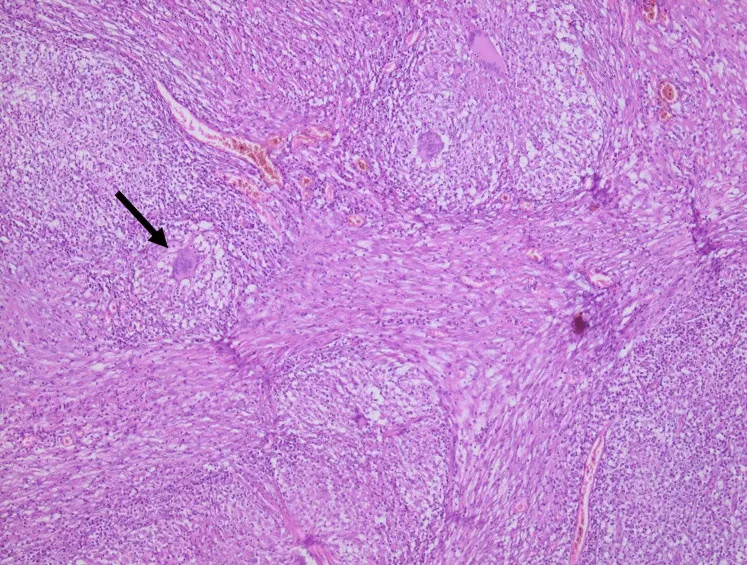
Histopathologic aspects of tuberculosis: multiple epithelioid granulomas with giant cells (arrow).
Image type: pathology (h&e)